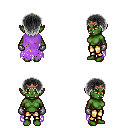
a pixel art fantasy rpg character, female body template, orc, green skin, maroon tattered cape, gold greaves, gray plain hairstyle, bronze tiara, metal gloves, four views (front, back, left, right), 2x2 character sprite sheet, small pixel art, hard edges, no anti-aliasing